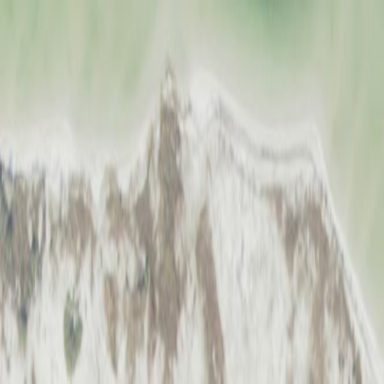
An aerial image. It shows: Beautiful beach with natural surroundings.